This continuous-wavelet-transform scalogram was computed from a bearing vibration snapshot. Diagnose the bearing from this image, choosing from: normal, inner_race, outer_race, ball.
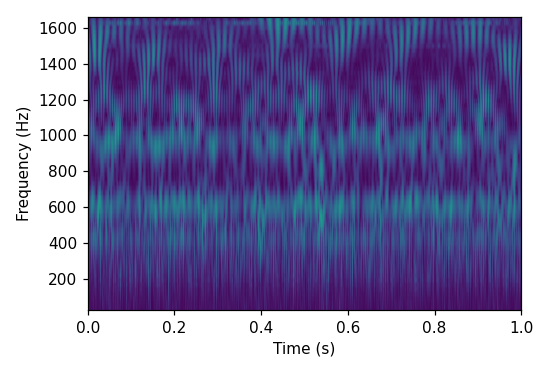
Answer: outer_race